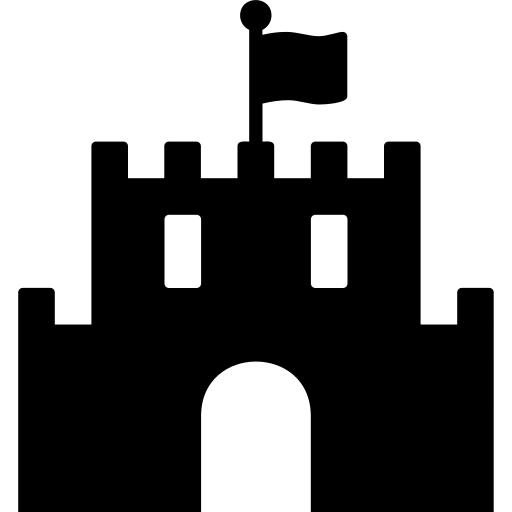
Tags: icon, FontAwesome, fa-icon, brand, fort, awesome